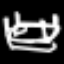
Label: bed